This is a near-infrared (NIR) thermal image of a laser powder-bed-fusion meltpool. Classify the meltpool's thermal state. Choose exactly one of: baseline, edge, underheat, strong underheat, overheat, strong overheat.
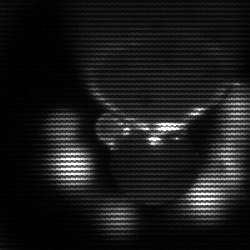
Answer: edge